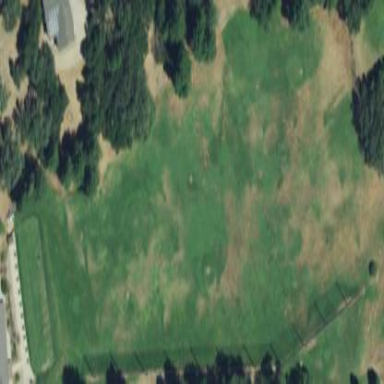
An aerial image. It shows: Grassy area used as driving range for golf.